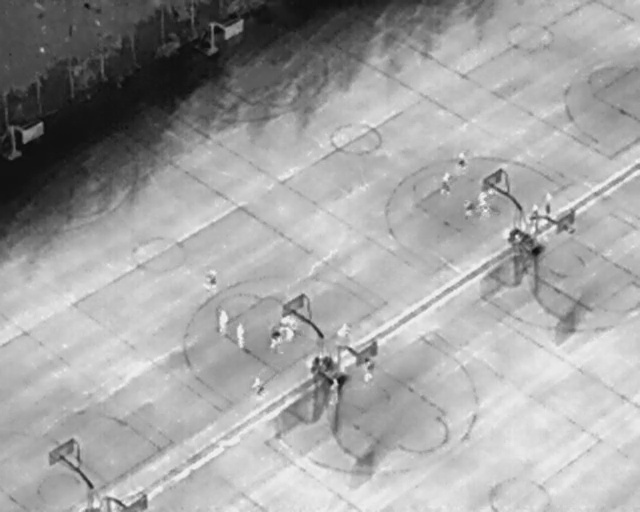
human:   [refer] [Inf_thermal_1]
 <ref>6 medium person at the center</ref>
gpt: <box>[[31, 53, 35, 55, 2], [32, 61, 36, 63, 2], [35, 64, 39, 66, 2], [41, 65, 45, 67, 2], [42, 62, 46, 64, 2], [67, 35, 71, 36, 2]]</box>

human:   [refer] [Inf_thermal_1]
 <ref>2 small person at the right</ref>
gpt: <box>[[82, 40, 85, 41, 2], [74, 39, 76, 41, 2]]</box>

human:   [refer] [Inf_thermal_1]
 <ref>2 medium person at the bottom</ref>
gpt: <box>[[38, 74, 41, 76, 2], [55, 71, 59, 72, 2]]</box>

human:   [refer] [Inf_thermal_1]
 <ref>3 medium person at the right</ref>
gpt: <box>[[70, 30, 73, 32, 2], [71, 39, 74, 41, 2], [83, 38, 87, 39, 2]]</box>